Chest X-ray:
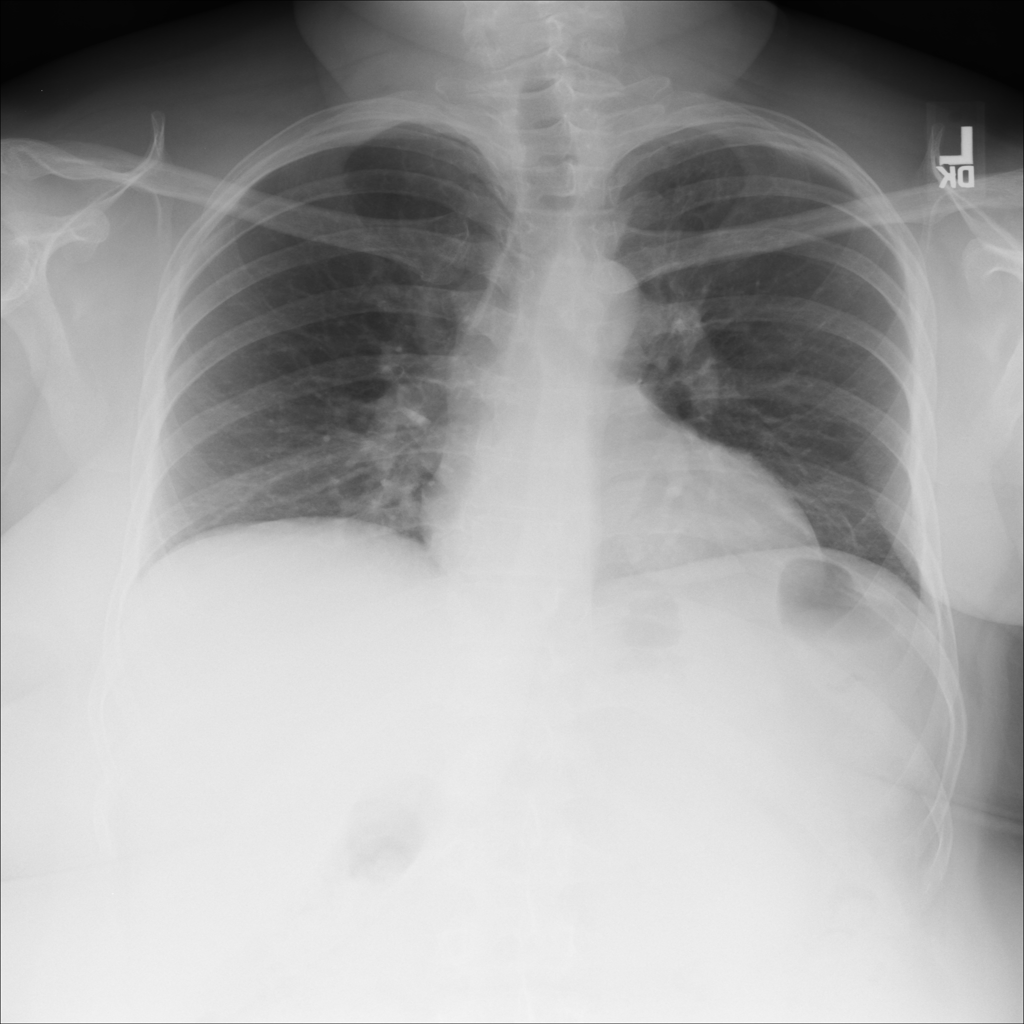
No abnormal finding: yes